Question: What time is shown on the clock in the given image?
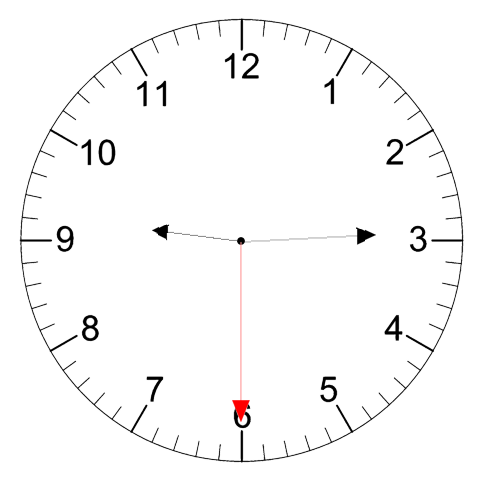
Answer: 09:14:30